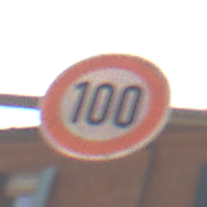
Verkehrszeichen: Geschwindigkeit100
Umgebung: Outdoor, Urban
Tageszeit: MorningAfternoon
Wetter: Clear
Licht: Natural
Jahreszeit: NotSpecified
Kontrast: HighContrast